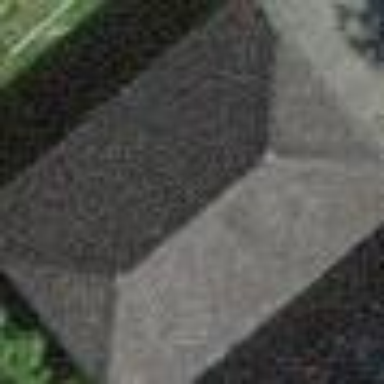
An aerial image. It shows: Garage.